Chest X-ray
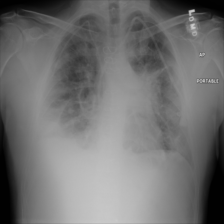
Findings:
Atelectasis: negative
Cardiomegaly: negative
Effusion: negative
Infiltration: positive
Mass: positive
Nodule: positive
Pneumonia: negative
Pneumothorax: negative
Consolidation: negative
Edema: negative
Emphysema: negative
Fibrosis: negative
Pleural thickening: negative
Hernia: negative